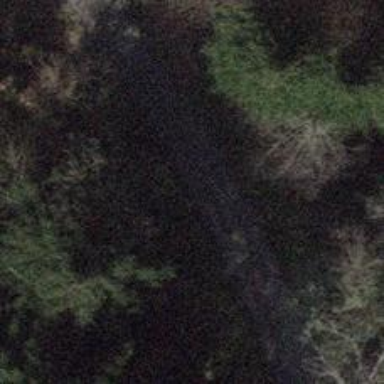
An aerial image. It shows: Unpaved track with grade2 tracktype.